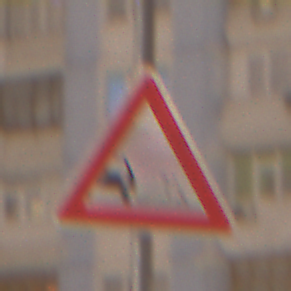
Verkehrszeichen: SplittSchotter
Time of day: Night
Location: Outdoor (Urban)
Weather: Overcast
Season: Winter
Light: Artificial